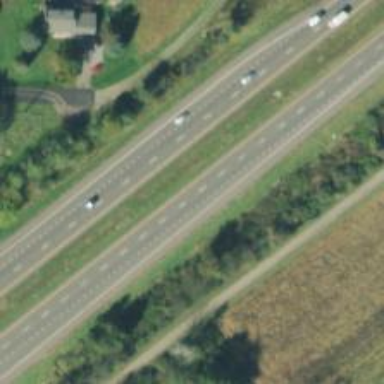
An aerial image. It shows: This image shows trunk highway that functions as expressway.